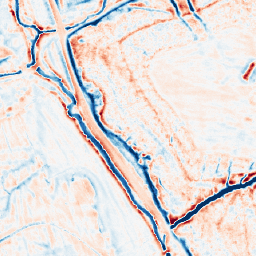
Category: edge_preserving
Decomposition family: bilateral
Decomposition parameters: d: 15
sigma_color: 25
sigma_space: 25
Upsampling method: nearest
Upsampling parameters: scale: 2
Upsampling scale: 2